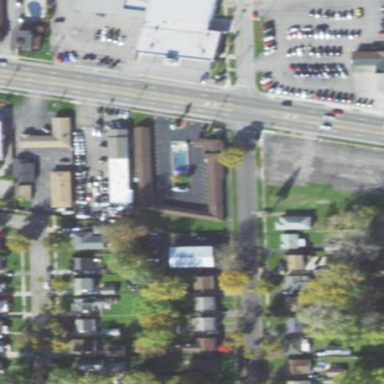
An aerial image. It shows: Motel.